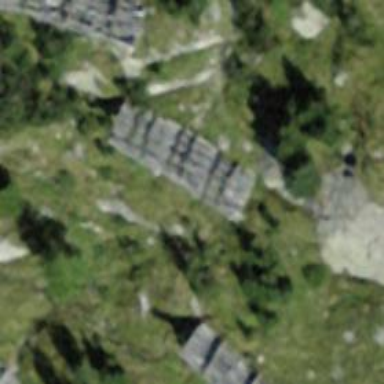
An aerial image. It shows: Structure designed for avalanche protection.